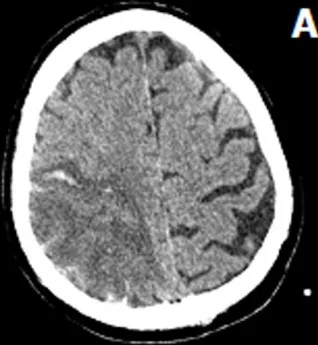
Cranial computed tomography;. Hypodense areas in the frontal, parietal, and ,temporal lobes on the right.
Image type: radiology (ct)